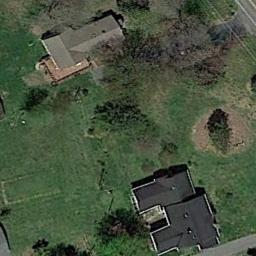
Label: sparse_residential